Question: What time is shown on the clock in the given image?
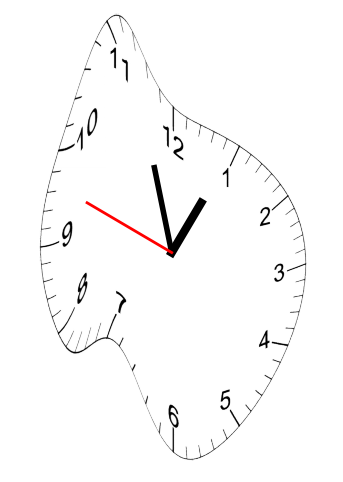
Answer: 12:56:48